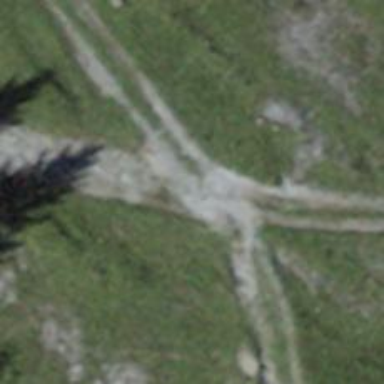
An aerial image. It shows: Track road with grade4 tracktype.